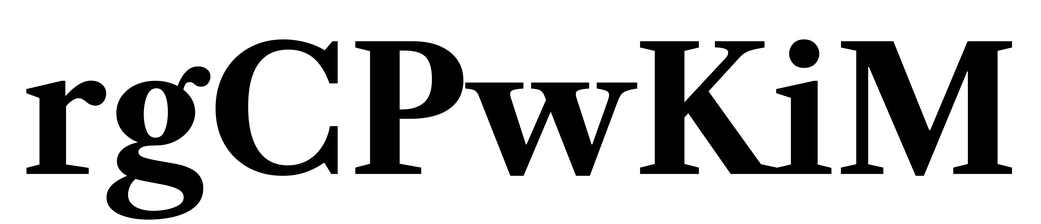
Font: LibreCaslonText_Bold